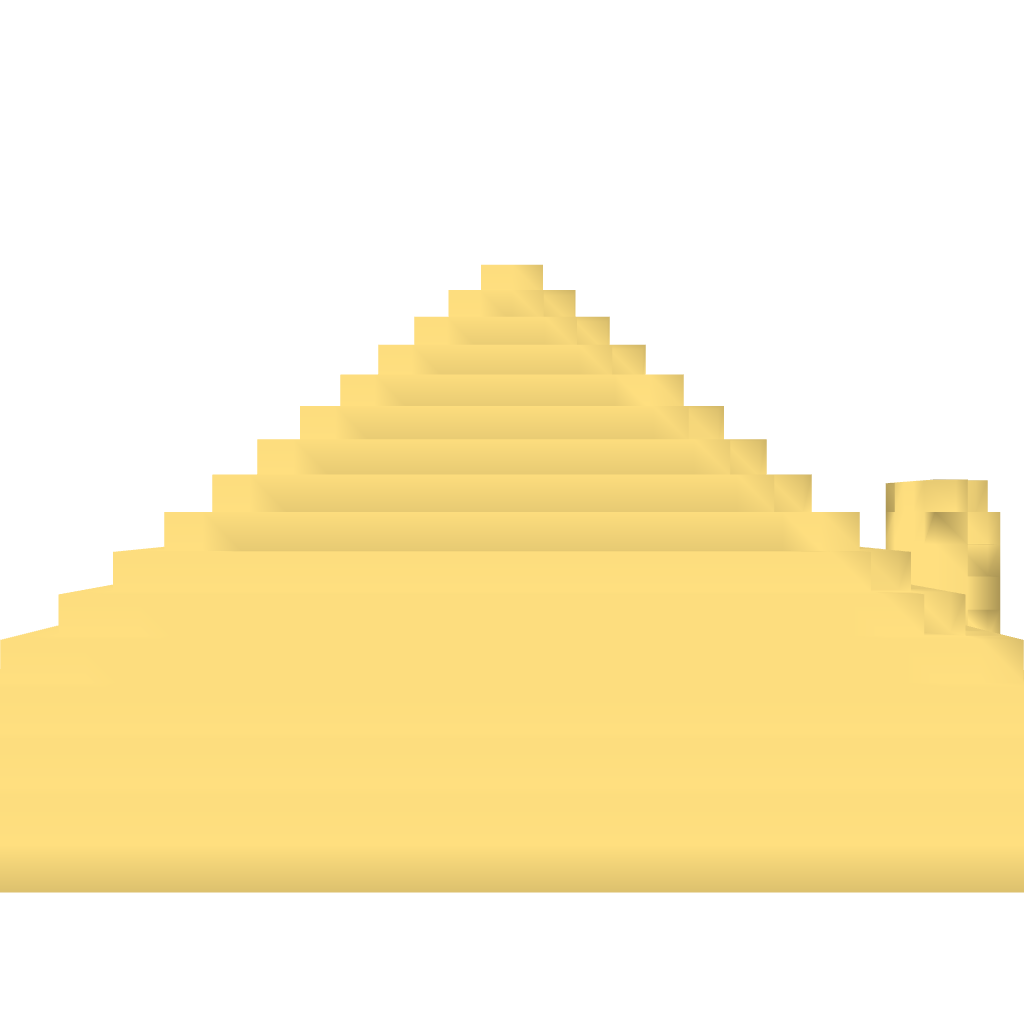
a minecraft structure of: Pyramid bad low quality